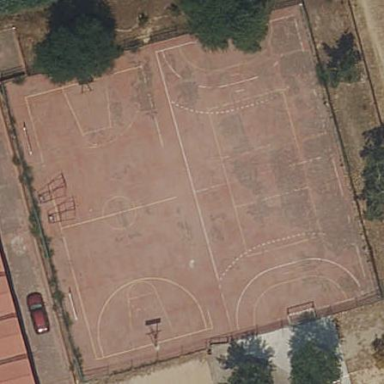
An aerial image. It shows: Concrete basketball court on leisure land pitch.